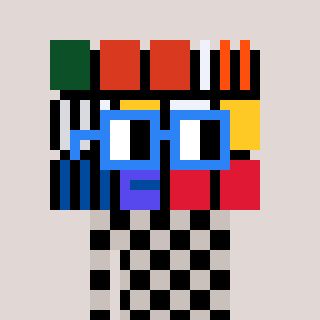
a pixel art character with square blue glasses, a abstract-shaped head and a foggrey-colored body on a warm background